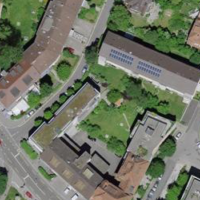
EUNIS habitat code: 54
Species observed at this site:
Carpinus betulus
Silene nutans